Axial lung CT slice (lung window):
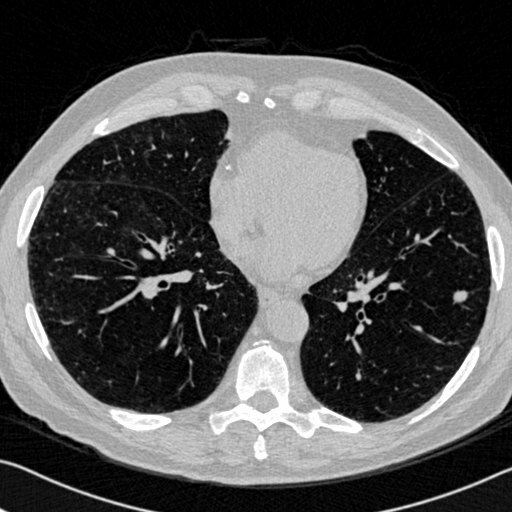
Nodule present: yes
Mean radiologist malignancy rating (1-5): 4.25